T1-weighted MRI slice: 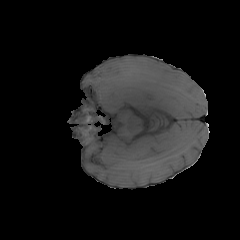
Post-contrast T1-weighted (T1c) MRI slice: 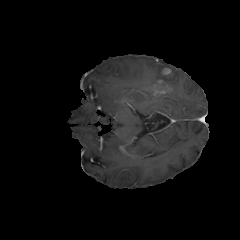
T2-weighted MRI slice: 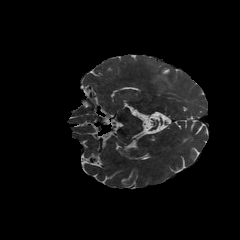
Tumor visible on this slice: yes